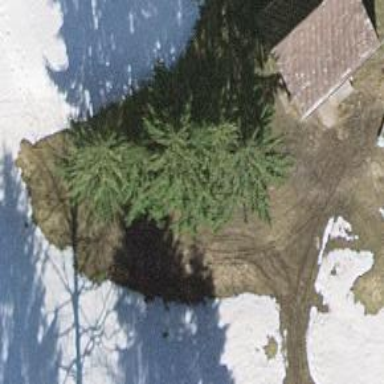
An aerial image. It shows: Single tag "natural: tree."